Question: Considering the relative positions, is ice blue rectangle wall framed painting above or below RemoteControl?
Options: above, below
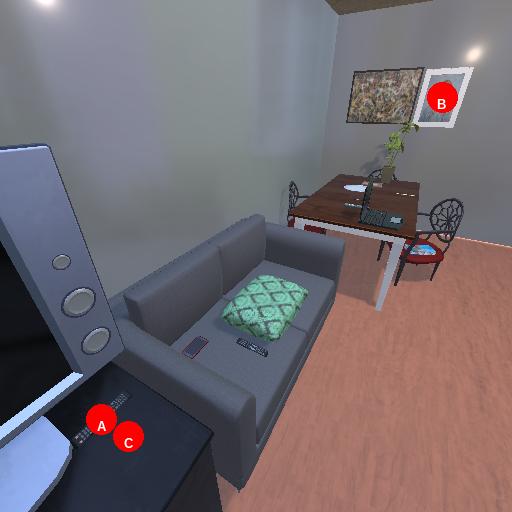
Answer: above